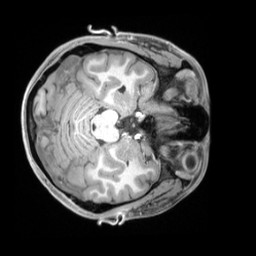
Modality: T1w
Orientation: axial
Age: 22
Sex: female
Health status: ill
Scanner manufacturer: siemens
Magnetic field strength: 3 T
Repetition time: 2.2 s
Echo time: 0.00218 s